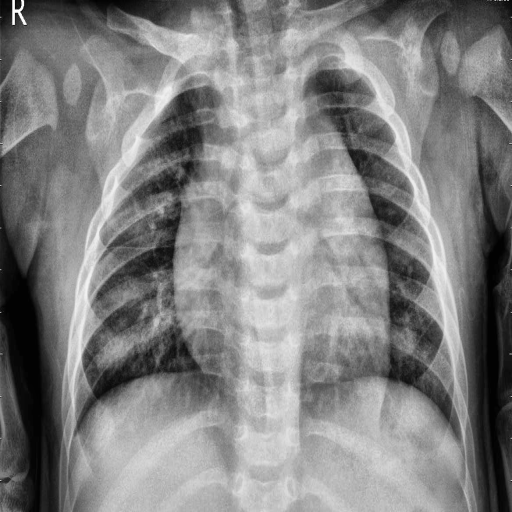
Finding: PNEUMONIA